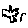
Label: bird